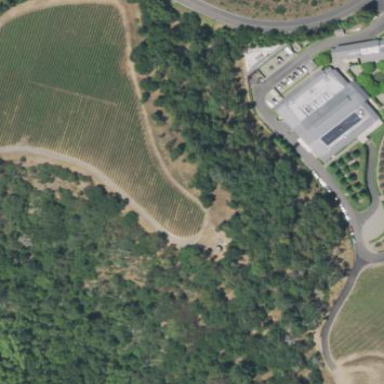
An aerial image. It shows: Vineyard where grapes are grown.